Question: I have two mysql tables Users & Messages. Please will you help me to create an sql query which returns only the most recent message either sent or received by the logged in user Mike ( user_id=1 ) along with the message_id, message_text & first_name of the person who the message was sent to or received from. Ordered by message_id in descending order.
So far i have the query:-
'''
SELECT message_id, first_name, message_text FROM tbl_users, tbl_messages
WHERE
(tbl_users.user_id = tbl_messages.sender_id AND tbl_messages.receiver_id = 1
OR tbl_users.user_id = tbl_messages.receiver_id AND tbl_messages.sender_id = 1)
GROUP BY tbl_users.first_name
ORDER BY message_id DESC
'''
Which gives the result in the image below. It seems the ORDER BY is being ignored

Thank you in advance
tbl_users
'''
---------------------------
| user_id | first_name |
---------------------------
| 1 | Mike |
| 2 | John |
| 3 | George |
| 4 | Peter |
| 5 | Sarah |
---------------------------
'''
tbl_messages
'''
----------------------------------------------------------------
| message_id | sender_id | receiver_id | message_text |
----------------------------------------------------------------
| 1 | 2 | 1 | Hello |
| 2 | 3 | 1 | How are you |
| 3 | 1 | 5 | Hi there |
| 4 | 2 | 1 | Greetings |
| 5 | 1 | 4 | Good day |
| 6 | 3 | 1 | Hi |
| 7 | 5 | 1 | A message |
| 8 | 5 | 4 | Good morning |
| 9 | 1 | 5 | Hello dear |
| 10 | 1 | 3 | Howdy |
----------------------------------------------------------------
'''
Desired result
'''
----------------------------------------------
| message_id | first_name | message_text |
----------------------------------------------
| 10 | George | Howdy |
| 9 | Sarah | Hello dear |
| 5 | Peter | Good day |
| 4 | John | Greetings |
----------------------------------------------
'''
Database is available <URL>
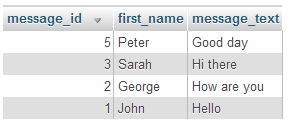
Answer: 'GROUP BY'
'''
SELECT message_id, first_name, message_text FROM tbl_users, tbl_messages
WHERE
(tbl_users.user_id = tbl_messages.sender_id AND tbl_messages.receiver_id = 1
OR tbl_users.user_id = tbl_messages.receiver_id AND tbl_messages.sender_id = 1)
GROUP BY tbl_users.user_id
ORDER BY message_id DESC
'''
'''
SELECT t2.message_id, t2.first_name, t2.message_text FROM
(SELECT u.user_id, m.message_id, u.first_name, m.message_text FROM 'tbl_users' u
JOIN 'tbl_messages' m ON (u.user_id = m.sender_id AND m.receiver_id = 1)
OR (u.user_id = m.receiver_id AND m.sender_id = 1)
ORDER BY m.message_id DESC
) t2
GROUP BY t2.user_id
ORDER BY t2.message_id DESC
'''
'''
+------------+------------+--------------+
| message_id | first_name | message_text |
+------------+------------+--------------+
| 10 | George | Howdy |
| 9 | Sarah | Hello dear |
| 5 | Peter | Good Day |
| 4 | John | Greetings |
'''